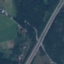
Land use / land cover: Highway